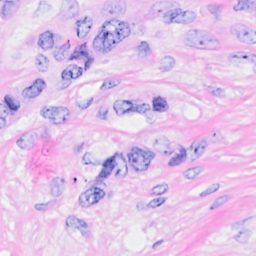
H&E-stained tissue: Breast